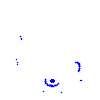
Particle: electron